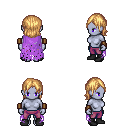
a pixel art fantasy rpg character, female body template, dark elf, purple skin, maroon tattered cape, magenta pants, light blonde long bangs hairstyle, leather bracers, black shoes, four views (front, back, left, right), 2x2 character sprite sheet, small pixel art, hard edges, no anti-aliasing